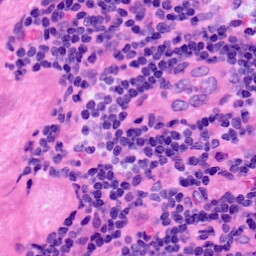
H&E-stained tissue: LymphNode